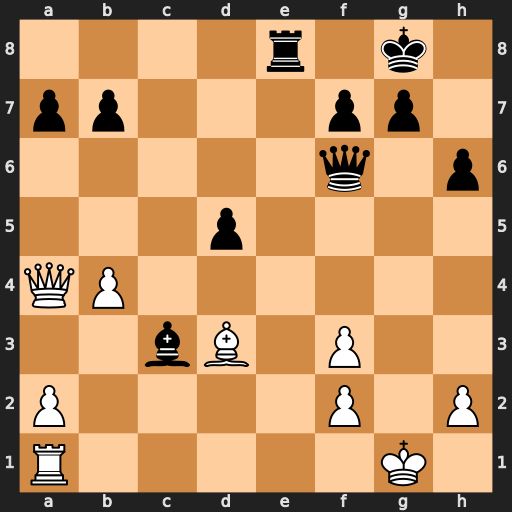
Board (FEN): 4r1k1/pp3pp1/5q1p/3p4/QP6/2bB1P2/P4P1P/R5K1
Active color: w
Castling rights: -
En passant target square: -
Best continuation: Qxe8#